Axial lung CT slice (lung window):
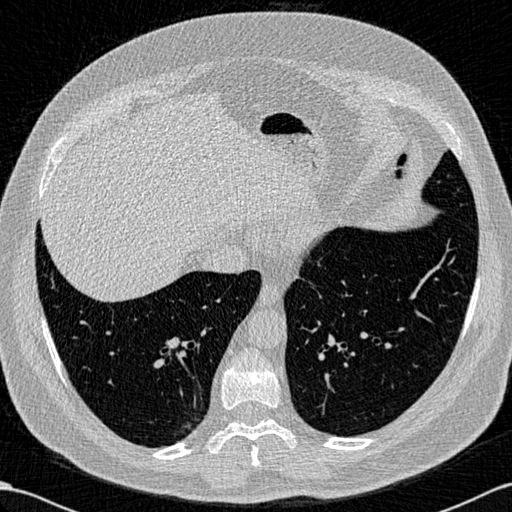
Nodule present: no